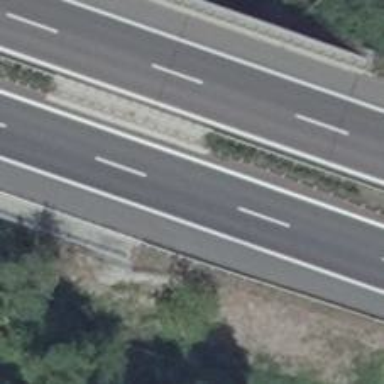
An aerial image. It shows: Motorway bridge with asphalt surface.